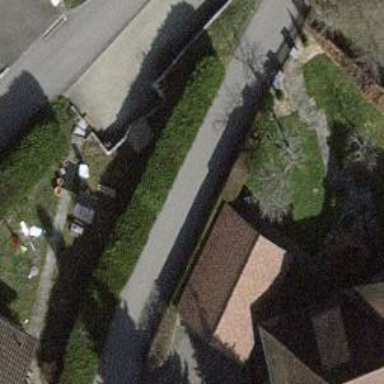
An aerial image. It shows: Carport building.